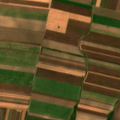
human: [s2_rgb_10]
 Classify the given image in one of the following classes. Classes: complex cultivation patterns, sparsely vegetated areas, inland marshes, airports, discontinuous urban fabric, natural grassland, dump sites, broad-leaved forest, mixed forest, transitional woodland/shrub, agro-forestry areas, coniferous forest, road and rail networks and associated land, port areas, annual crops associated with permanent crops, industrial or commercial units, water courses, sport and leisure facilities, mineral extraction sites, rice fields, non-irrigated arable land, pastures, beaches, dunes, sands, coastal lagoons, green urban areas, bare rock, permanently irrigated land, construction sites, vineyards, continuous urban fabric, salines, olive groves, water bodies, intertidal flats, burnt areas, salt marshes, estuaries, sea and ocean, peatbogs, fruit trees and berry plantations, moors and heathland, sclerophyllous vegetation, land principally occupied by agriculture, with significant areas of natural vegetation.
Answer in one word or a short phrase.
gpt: non-irrigated arable land